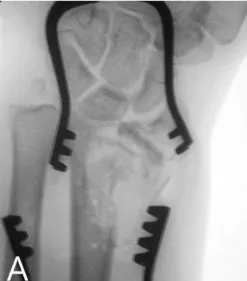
Intra-operative images of distal radius. A: Demonstrating the placement of drill holes, which were used to reconstruct the radial metaphysis with sutures.
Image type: radiology (x_ray)